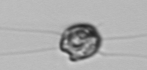
Label: flagellate_morphotype1